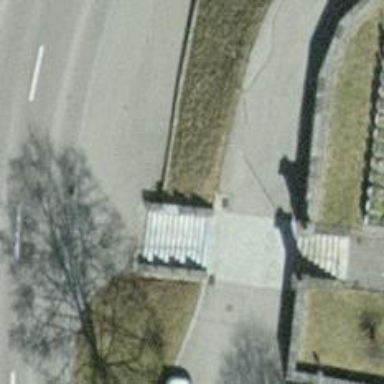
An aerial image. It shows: Set of steps on the road.